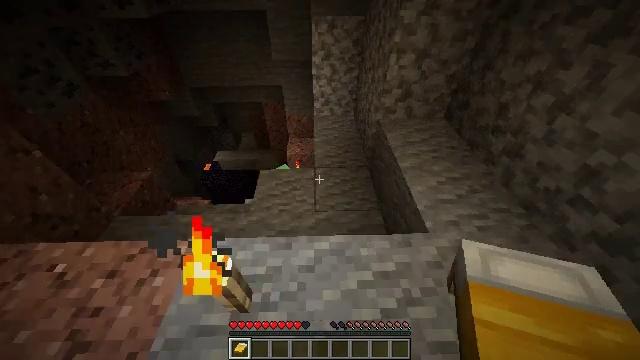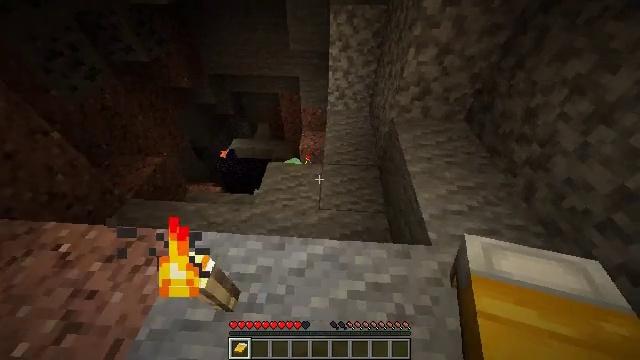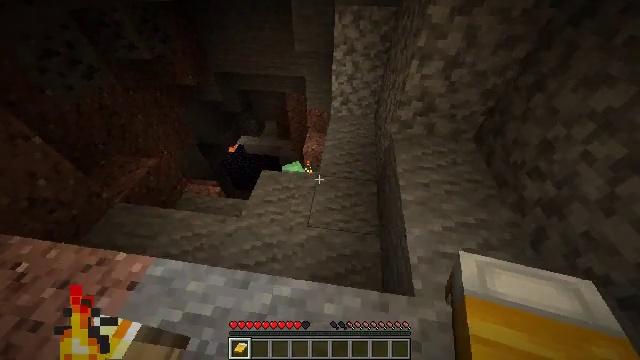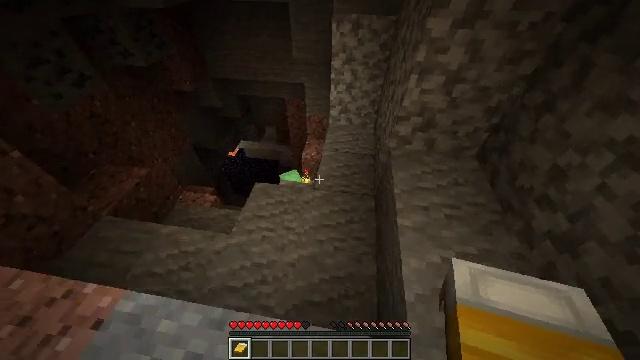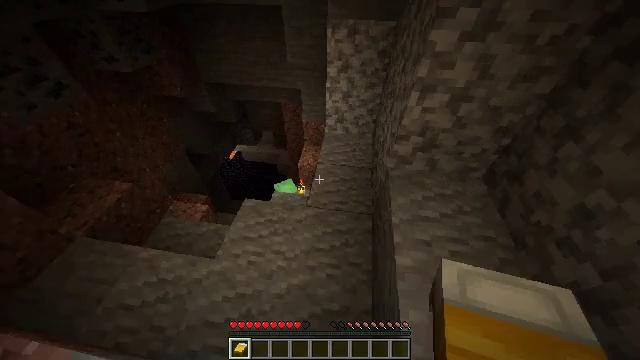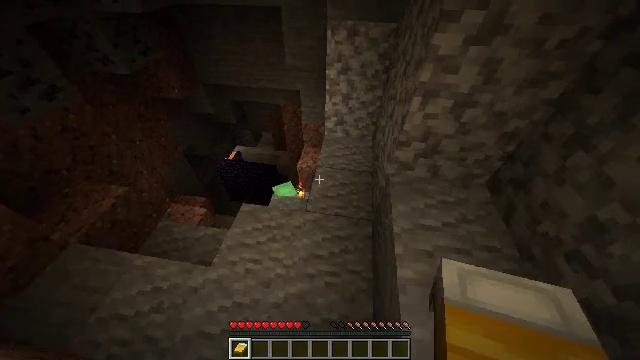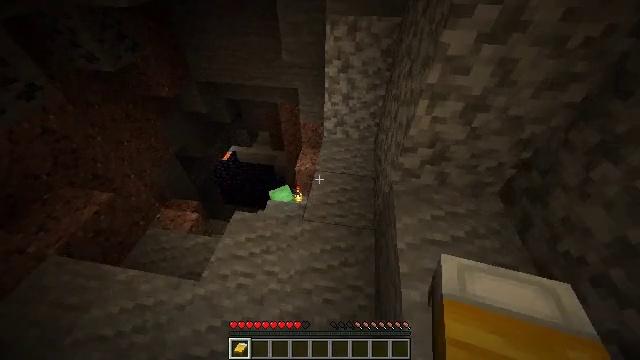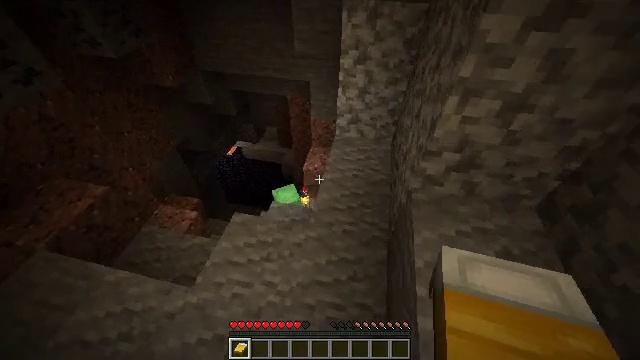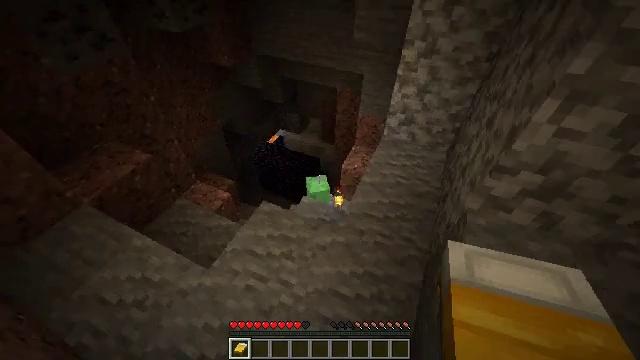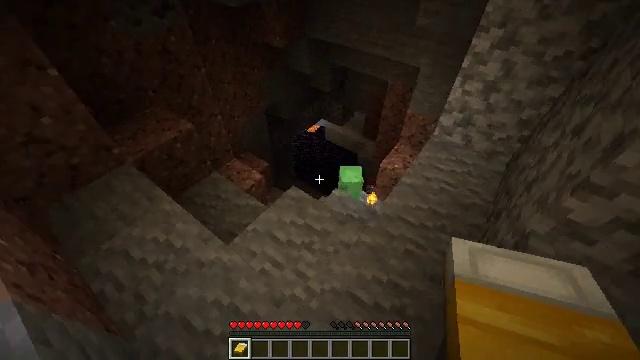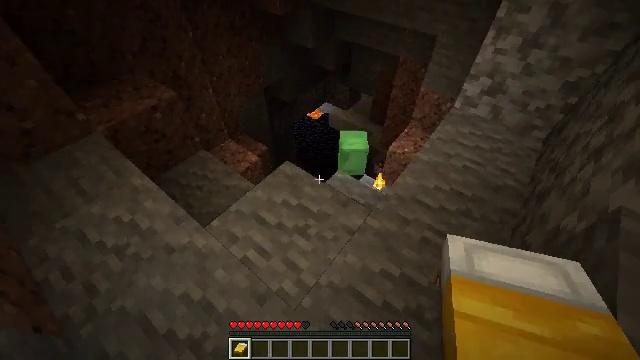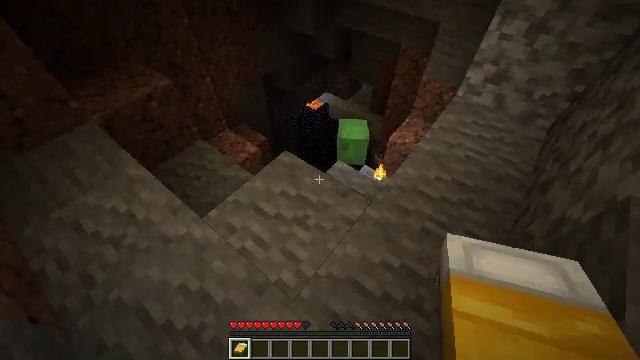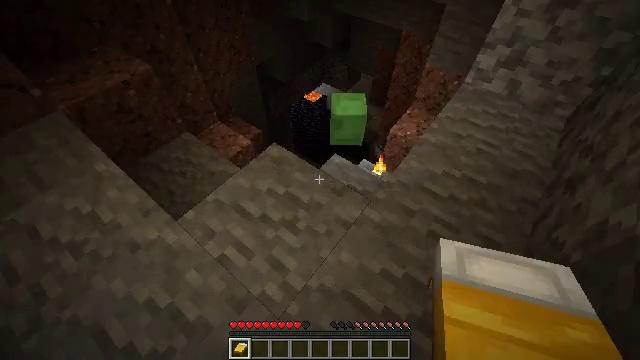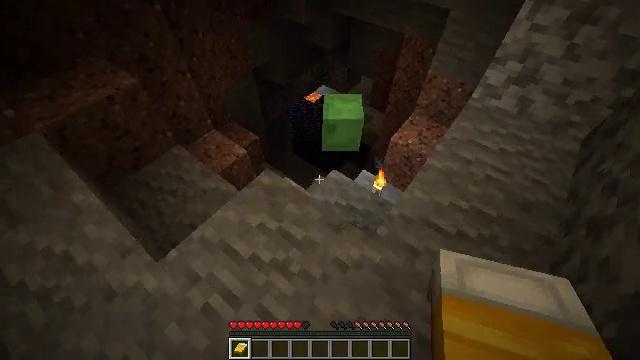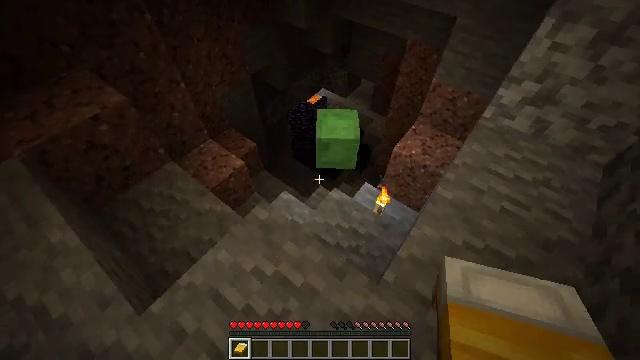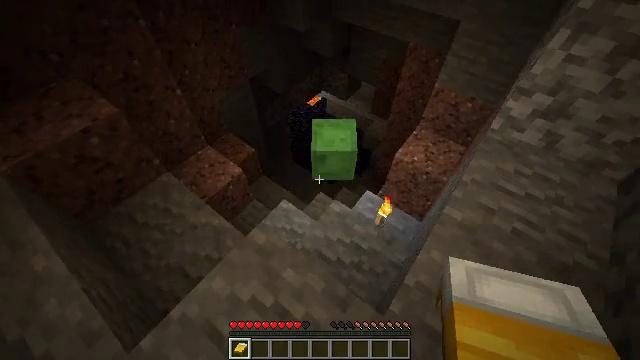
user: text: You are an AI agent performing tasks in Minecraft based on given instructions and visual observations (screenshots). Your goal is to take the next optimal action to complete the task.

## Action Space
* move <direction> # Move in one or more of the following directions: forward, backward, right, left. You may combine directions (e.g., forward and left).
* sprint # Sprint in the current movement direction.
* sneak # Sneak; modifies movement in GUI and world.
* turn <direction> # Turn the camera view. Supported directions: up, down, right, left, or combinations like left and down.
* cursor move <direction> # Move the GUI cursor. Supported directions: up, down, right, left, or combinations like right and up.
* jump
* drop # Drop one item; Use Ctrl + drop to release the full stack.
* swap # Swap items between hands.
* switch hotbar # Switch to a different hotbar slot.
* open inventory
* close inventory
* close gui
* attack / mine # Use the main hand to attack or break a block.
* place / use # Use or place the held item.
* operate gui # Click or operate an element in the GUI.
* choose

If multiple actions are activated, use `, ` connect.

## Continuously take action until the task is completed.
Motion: motion action
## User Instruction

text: Hunt mobs.
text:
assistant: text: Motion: move forward and move right, turn left and down
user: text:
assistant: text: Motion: move forward, turn left
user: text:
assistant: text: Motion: move forward
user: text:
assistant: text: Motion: move forward
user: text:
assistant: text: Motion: no_op
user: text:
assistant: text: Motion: no_op
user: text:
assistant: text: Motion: move forward, turn left
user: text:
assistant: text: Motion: move forward, turn left
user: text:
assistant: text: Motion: move forward, turn left and down
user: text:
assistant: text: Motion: move forward, turn left and down
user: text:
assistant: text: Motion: move forward, turn down
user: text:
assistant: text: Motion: move forward, turn down
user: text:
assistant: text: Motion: move forward
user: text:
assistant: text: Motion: move forward
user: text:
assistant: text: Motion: move forward
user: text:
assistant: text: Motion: no_op
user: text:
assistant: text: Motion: turn right
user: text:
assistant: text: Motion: turn right
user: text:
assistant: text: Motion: no_op
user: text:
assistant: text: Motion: attack / mine
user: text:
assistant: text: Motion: attack / mine
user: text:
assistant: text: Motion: move back, attack / mine
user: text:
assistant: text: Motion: move back, attack / mine
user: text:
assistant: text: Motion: move back
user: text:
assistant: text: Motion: move back
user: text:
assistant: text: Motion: no_op
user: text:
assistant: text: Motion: turn left
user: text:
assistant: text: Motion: turn left
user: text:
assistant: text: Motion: turn left
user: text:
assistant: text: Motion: no_op